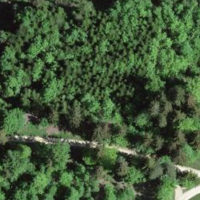
EUNIS habitat code: 41
Species observed at this site:
Fringilla montifringilla
Picus viridis